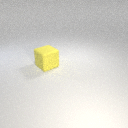
large yellow rubber cube